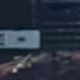
Vehicle type: Bus